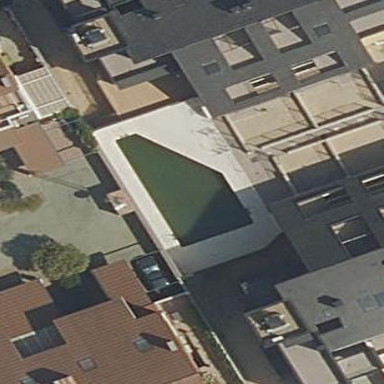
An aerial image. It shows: Swimming pool located in leisure land.